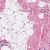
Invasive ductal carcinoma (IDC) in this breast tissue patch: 0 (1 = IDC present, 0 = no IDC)